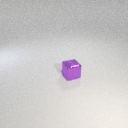
small purple metal cube